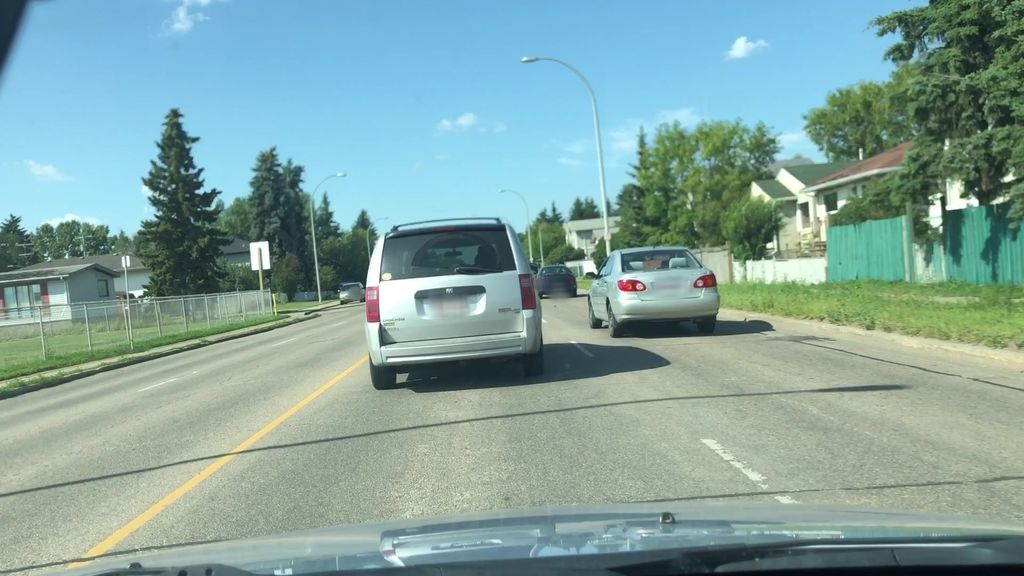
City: edmonton